Question: This question comes from the fact that I try to recreate an already existing java docs document for learning purposes which has multiple levels of indentations where the next level of indentation has a different marking than the first one. I am trying to recreate this behavior.
It should look like this:

This is a refinement on this already answered question <URL>
So far I only know how to create the bold black dots. Nesting does not changes the markings appearance, only creates the indentation.
'''
<ul>
<li> Example executions: </li>
</ul>
'''
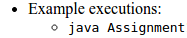
Answer: You can use CSS for this and give the '<ul>' or '<ol>' tag the attribute 'style="list-style-type:YOURTYPE'. This way you can specify the appearence.
'''
<ul>
<li> Foo </li>
<ul style="list-style-type:circle">
<li> Bar </li>
</ul>
</ul>
'''
For 'unordered lists' there are the following possibilities:
> Default. A filled circle. An unfilled circle. A filled square.
If you are going to use 'ordered lists' as well, a search engine will do the work and tell you all possibilities for the style.